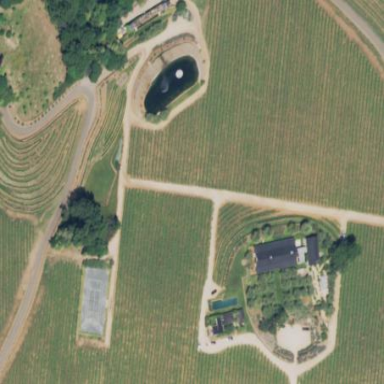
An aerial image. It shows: Vineyard with wine grapes as the main crop.